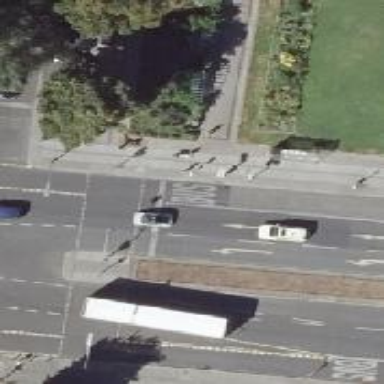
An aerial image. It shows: Secondary road with asphalt surface. The right side has bus lane and shared bus and cycle lane.